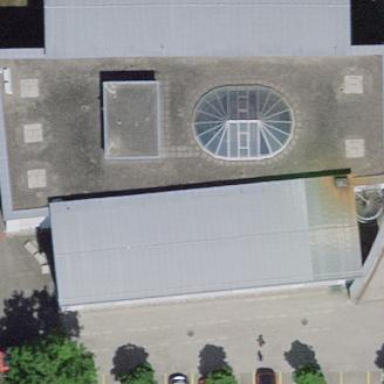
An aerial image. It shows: School building.